Question: Below are my functions. I need these in my React/Gatsby app therefore I export it with ESM export syntax. but I cannot use it for testing.
problem to: see printscreen.. Jest doesn't seem to like the Json file?
'''
import gameOfThrones from "../data/gameOfThrones.json";
const getGameOfThronesData = ()=> {
console.log(gameOfThrones.gameOfThrones.episodes)
}
const getEpisodesPerSeason = (season)=> gameOfThrones.gameOfThrones.episodes.filter(episode=> episode.season === season)
const getEpisodeData = (episodeId)=> gameOfThrones.gameOfThrones.episodes.find(episode=> episode.id === episodeId)
const getNextEpisode = episodeId => null
const getPrevEpisode = episodeId => null
export {getGameOfThronesData, getEpisodesPerSeason, getEpisodeData, getNextEpisode, getPrevEpisode}
// module.exports = {
// getGameOfThronesData, getEpisodesPerSeason, getEpisodeData, getNextEpisode, getPrevEpisode
// };
'''
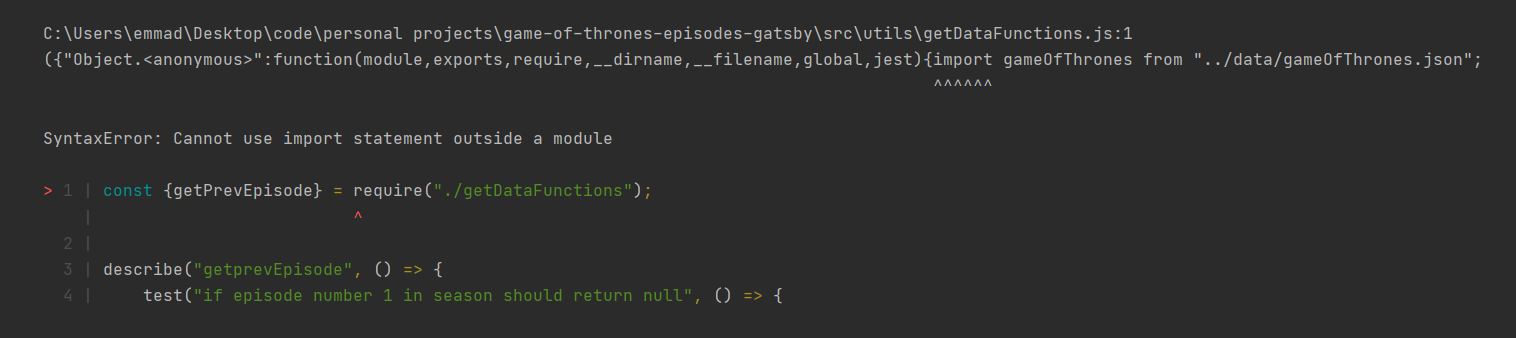
Answer: Following setup on this page does the trick <URL>